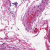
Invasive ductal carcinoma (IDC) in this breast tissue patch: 0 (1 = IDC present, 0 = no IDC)